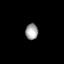
Tissue: skin
Cell type: Epithelial cells
Senescence score: 0.2562
Nuclear area (px): 196
Mean DAPI intensity: 161.219